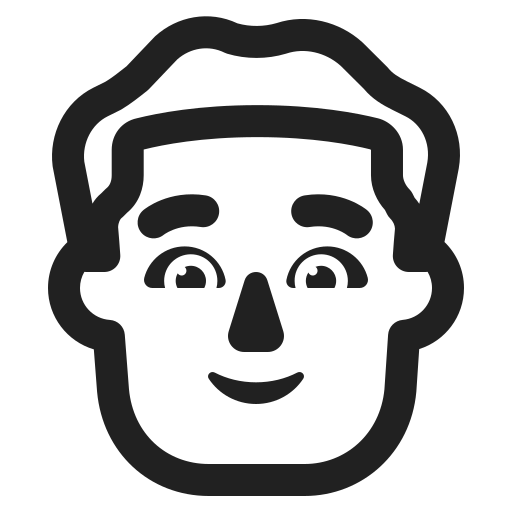
man blonde hair high contrast default